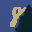
Label: 8